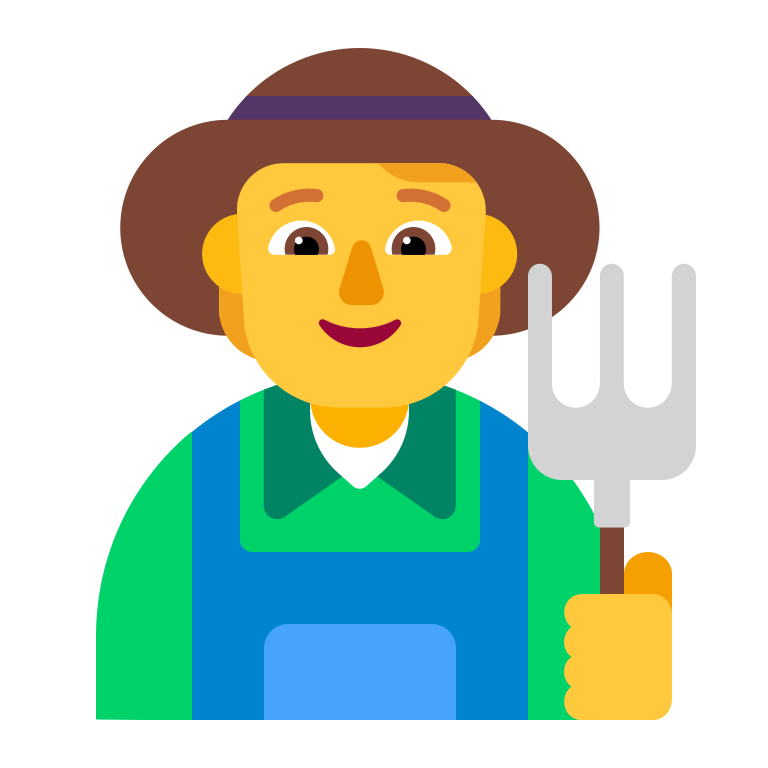
farmer flat default